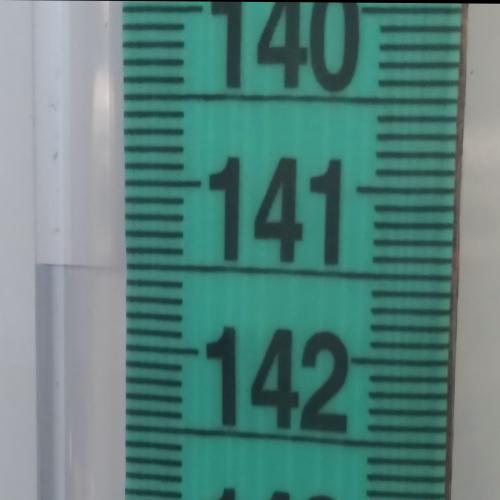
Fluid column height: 141.5 cm